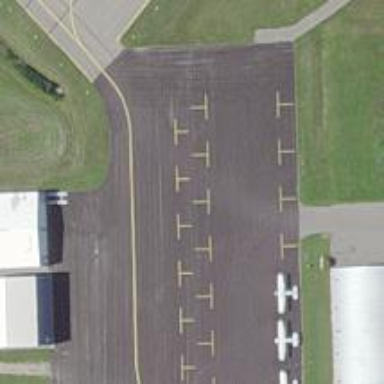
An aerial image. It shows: Apron at the airport.